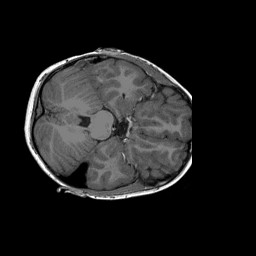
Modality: T1w
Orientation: coronal
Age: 8
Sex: male
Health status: ill